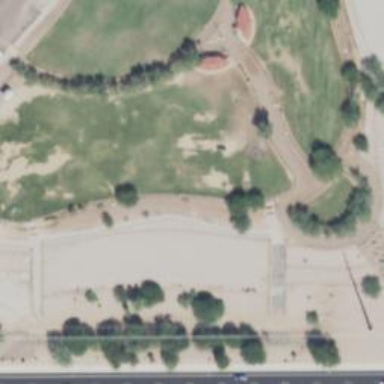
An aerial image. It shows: Dog park for leisure land.